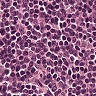
Metastatic tissue present: no